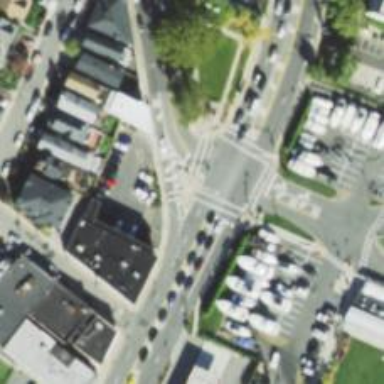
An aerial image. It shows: Footway that serves as traffic island.